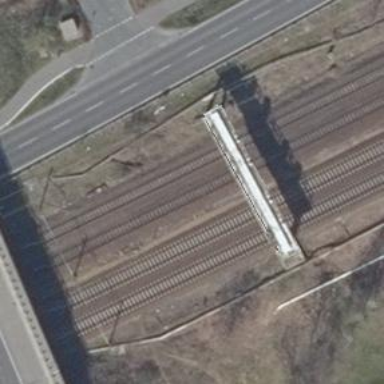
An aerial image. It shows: Railway signal.